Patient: sex M, age 23
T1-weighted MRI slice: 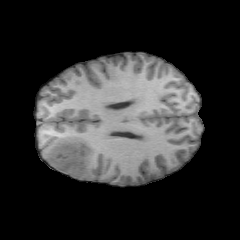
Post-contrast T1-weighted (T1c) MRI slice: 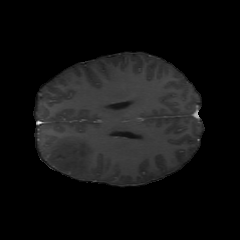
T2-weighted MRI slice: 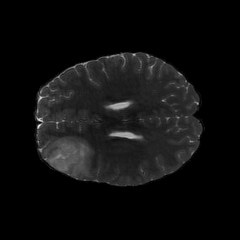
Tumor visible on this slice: yes
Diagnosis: Oligodendroglioma, IDH-mutant, 1p/19q-codeleted
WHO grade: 2